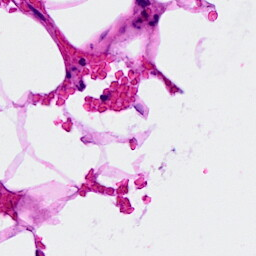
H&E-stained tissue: Breast